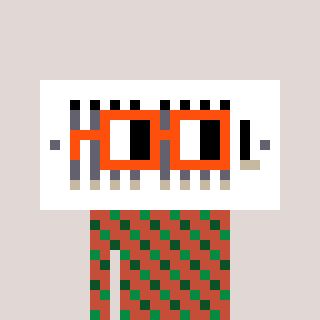
a pixel art character with square orange glasses, a vent-shaped head and a rust-colored body on a warm background